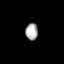
Tissue: prostate
Cell type: T cells
Senescence score: 0.6891
Nuclear area (px): 207
Mean DAPI intensity: 171.894